Interaction volume radius: 10 \u00c5
Interaction volume height: 30 \u00c5
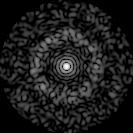
Disorder parameter: 0.8333